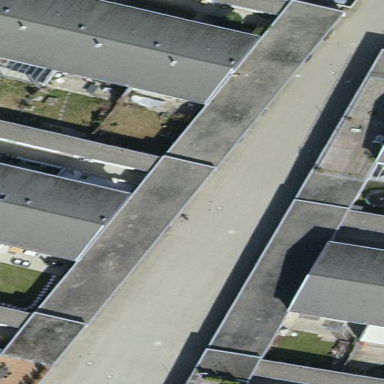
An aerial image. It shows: Group of garages.